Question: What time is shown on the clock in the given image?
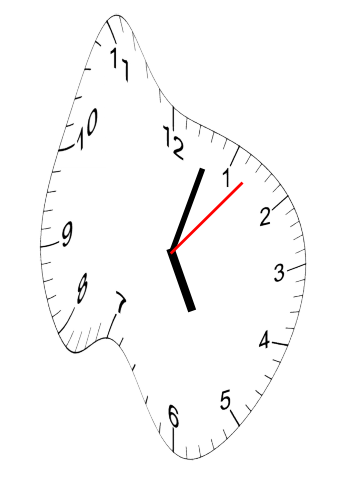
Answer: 05:03:07